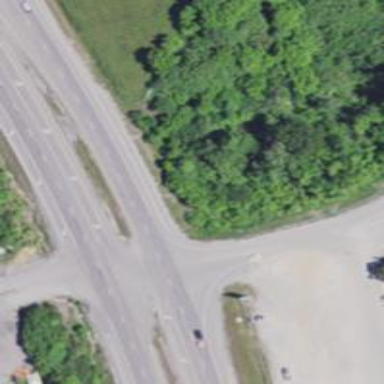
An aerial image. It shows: Trunk highway.